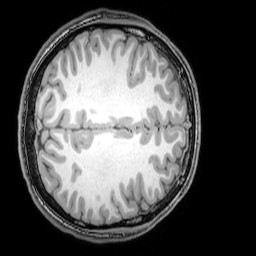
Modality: T1w
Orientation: axial
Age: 21
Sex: male
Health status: healthy
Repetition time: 0.081 s
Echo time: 0.037 s